Question: What are the departure and arrival towns?
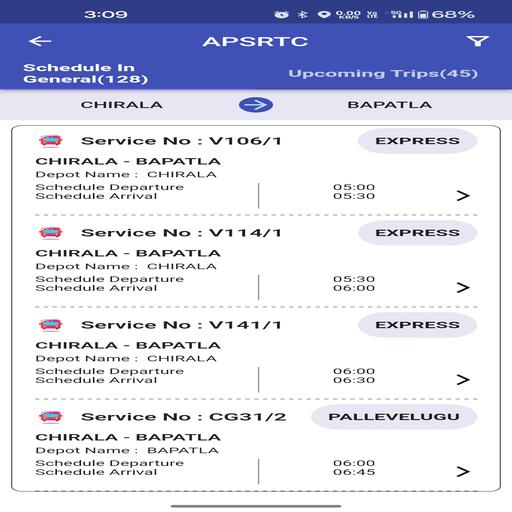
Answer: Chirala, Bapatla